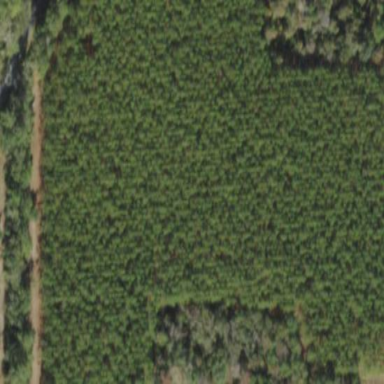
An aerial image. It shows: Forest dominated by needle-leaved trees.